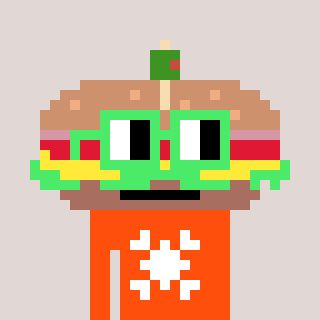
a pixel art character with square light green glasses, a sandwich-shaped head and a orange-colored body on a warm background